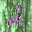
Label: 2